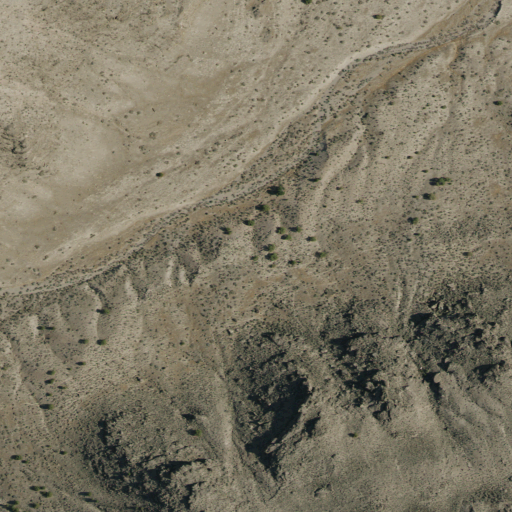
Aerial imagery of valley in Utah named Gilson Canyon containing shrub and grassland